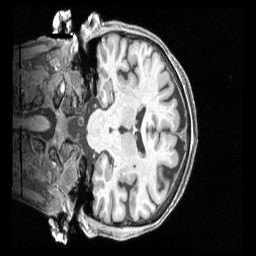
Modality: T1w
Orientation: coronal
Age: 70
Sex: female
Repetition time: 2.4 s
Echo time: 0.00222 s